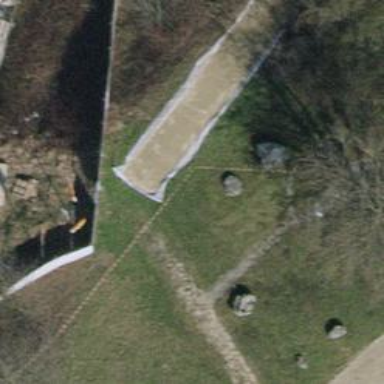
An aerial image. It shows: Set of concrete steps.